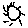
Label: sun